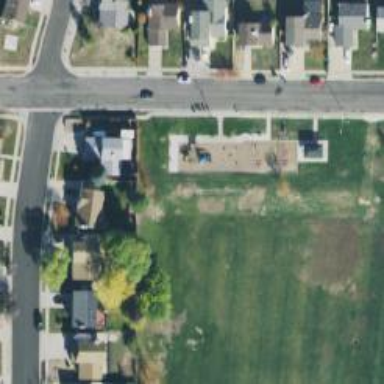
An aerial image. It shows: Playground with springy equipment.